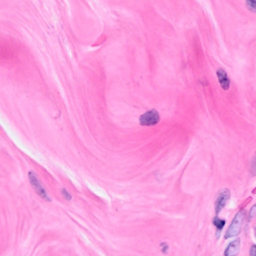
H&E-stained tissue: Breast